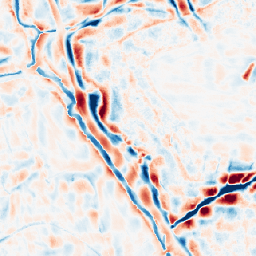
Category: wavelet
Decomposition family: wavelet_biorthogonal
Decomposition parameters: wavelet: bior4.4
level: 4
Upsampling method: area
Upsampling parameters: scale: 4
Upsampling scale: 4